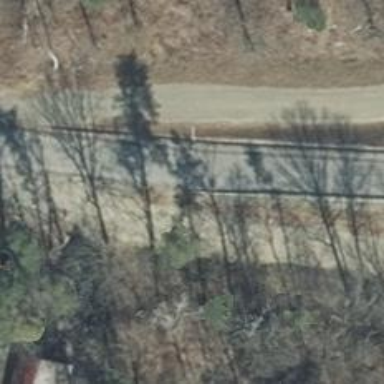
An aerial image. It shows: Gravel service road.